Interaction volume radius: 5 \u00c5
Interaction volume height: 10 \u00c5
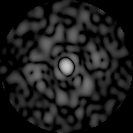
Disorder parameter: 0.8405